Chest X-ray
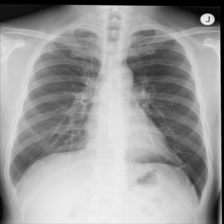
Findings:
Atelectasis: negative
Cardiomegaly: negative
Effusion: negative
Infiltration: negative
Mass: negative
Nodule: negative
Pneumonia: negative
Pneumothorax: negative
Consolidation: negative
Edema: negative
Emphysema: negative
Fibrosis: negative
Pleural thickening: negative
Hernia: negative